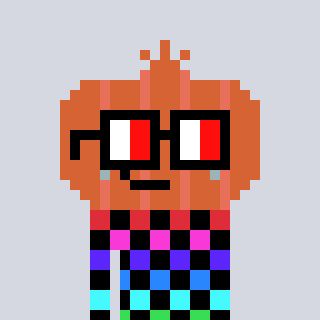
a pixel art character with square glasses with black frames and red eyes, a onion-shaped head and a red-colored body on a cool background